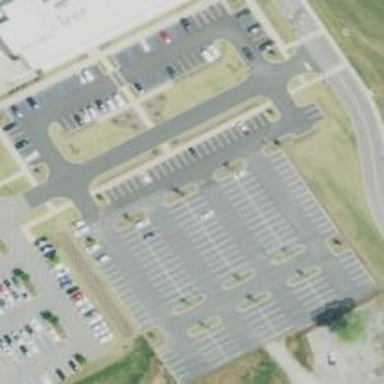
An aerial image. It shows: Parking area with surface.